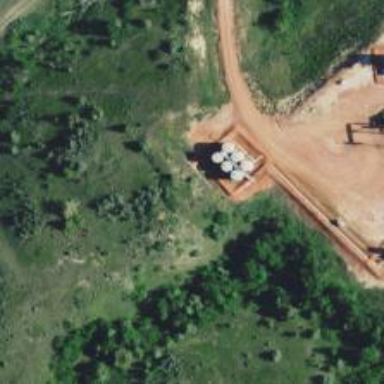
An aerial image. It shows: Storage tank with man-made structure.